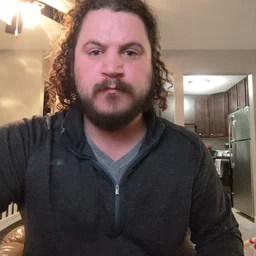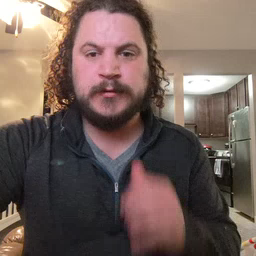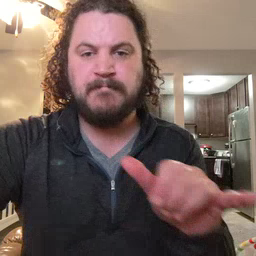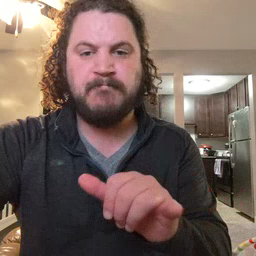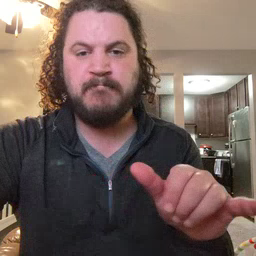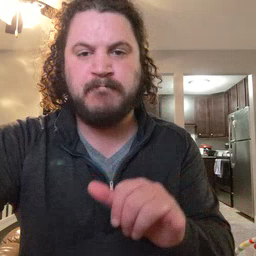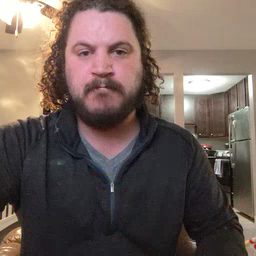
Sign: same